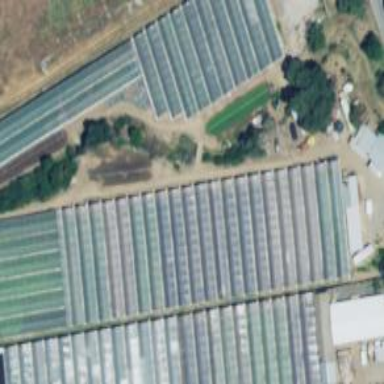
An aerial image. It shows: Building used for greenhouse horticulture.